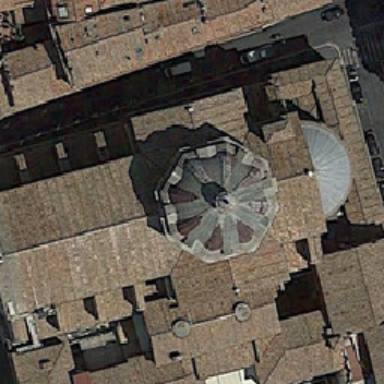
The church is near the road .